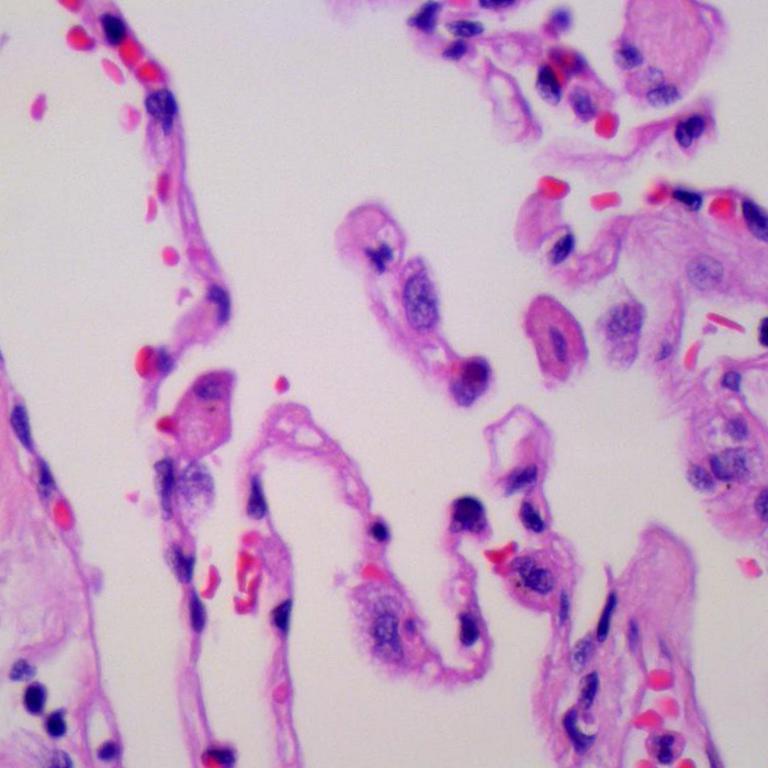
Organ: lung
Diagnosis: benign